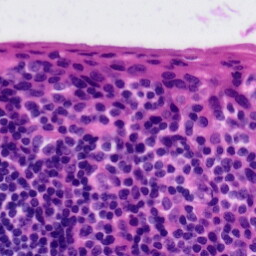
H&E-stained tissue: Tonsil